Question: I'm trying to duplicate my canvas but it throw me error.
Whenever i hit the button it throw me the error. Is there any other way i can duplicate my canvas?
HTML
'''
<Html>
<Head>
<Title>Java Example</Title>
<script type="text/javascript">
{
if (!window.Clipboard) {
var pasteCatcher = document.createElement("apDiv1");
pasteCatcher.setAttribute("contenteditable", "");
pasteCatcher.style.opacity = 0;
//document.body.appendChild(pasteCatcher);
pasteCatcher.focus();
document.addEventListener("click", function() { pasteCatcher.focus(); });
}
//window.addEventListener("paste", onPasteHandler);
function onPasteHandler(e)
{
if(e.clipboardData) {
var items = e.clipboardData.items;
if(!items){
alert("Image Not found");
}
for (var i = 0; i < items.length; ++i) {
if (items[i].kind === 'file' && items[i].type === 'image/png') {
var blob = items[i].getAsFile(),
source = window.webkitURL.createObjectURL(blob);
pastedImage = new Image();
pastedImage.src = source;
pasteData();
}
}
}
}
function pasteData()
{
drawCanvas = document.getElementById('drawCanvas1');
ctx = drawCanvas.getContext( '2d' );
ctx.clearRect(0, 0, 640,480);
ctx.drawImage(pastedImage, 0, 0);
}
function pasteData2()
{
drawCanvas = document.getElementById('drawCanvas1');
ctx = drawCanvas.getContext( '2d' );
ctx.clearRect(0, 0, 640,480);
ctx.drawImage(pastedImage, 0, 0);
image2 = convertCanvasToImage(drawCanvas);
document.getElementById("canvasHolder").appendChild(image2);
}
// Converts image to canvas; returns new canvas element
function convertImageToCanvas(image) {
var canvas = document.createElement("canvas");
canvas.width = image.width;
canvas.height = image.height;
canvas.getContext("2d").drawImage(image, 0, 0);
return canvas;
}
// Converts canvas to an image
function convertCanvasToImage(canvas) {
var image = new Image();
image.src = canvas.toDataURL("image/png");
return image;
}
}
</script>
<style type="text/css">
#apDiv1 {
position:absolute;
width:258px;
height:165px;
z-index:1;
left: 71px;
top: 59px;
}
</style>
</Head>
<Body>
<div id="apDiv1" contenteditable='true'>Paste Test</div>
<!--div id='div' contenteditable='true'>Paste</div-->
<br/><br/><br/><br/><br/><br/><br/><br/><br/><br/><br/><br/><br/>
<button type="button" value="click me" onclick="return pasteData2();" />
<h2>Canvas Image</h2>
<p id="canvasHolder">
</p>
</Body>
</Html>
'''
Error

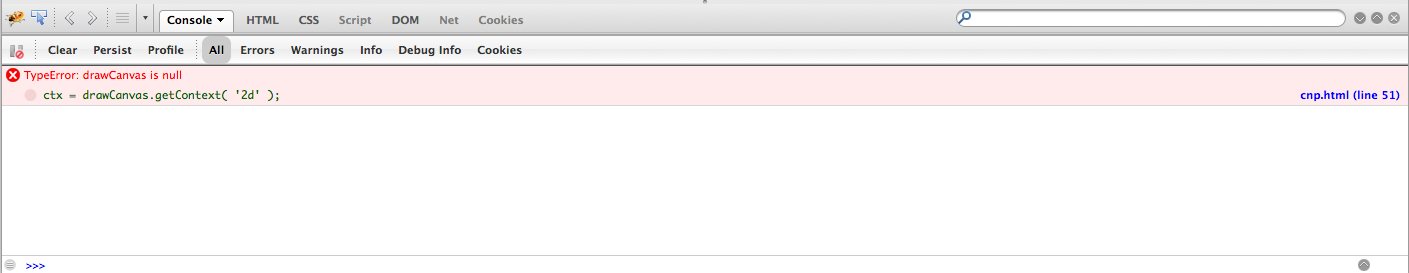
Answer: first you have to register to the image onload event to be sure the image is loaded :
'''
// inside onPastHandler ...
pastedImage = new Image();
pastedImage.onload = pasteData.bind(null,pastedImage);
pastedImage.src = source;
'''
Then you are mentionning a non-existent canvas, 'drawCanvas1', that you don't
even need :
'''
function pasteData(img) {
document.getElementById("canvasHolder").appendChild(img);
}
'''